Question:
The above picture indicate the redpoint, i like to join those points.
I like to draw a line between two points, i've image in the imageview, i like to mark some part of the image to indicate the spot,using touch event i placed the points
'''
-(void) drawRect:(CGRect)rect
{
if([pointarray count]==4)
{
float firstpointx= [[pointarray objectAtIndex:0]floatValue];
float firstpointy= [[pointarray objectAtIndex:1]floatValue];
float secondpointx= [[pointarray objectAtIndex:2]floatValue];
float secondpointy= [[pointarray objectAtIndex:3]floatValue];
CGContextRef ctx = UIGraphicsGetCurrentContext();
CGContextSetStrokeColorWithColor(ctx, [UIColor blueColor].CGColor);
CGContextSetLineWidth(ctx, 2.0);
CGContextMoveToPoint(ctx, firstpointx, firstpointy);///move to ur first dot
CGContextAddLineToPoint(ctx, secondpointx, secondpointy);//add line from first dot to second dot
CGContextSetLineCap(ctx, kCGLineCapRound);
CGContextStrokePath(ctx);
[pointarray removeAllObjects];//remove first two points from ur array so that next line is not drawn in continuous with previous line
}
}
-(void) touchesBegan:(NSSet *)touches withEvent:(UIEvent *)event
{
pointarray=[[NSMutableArray alloc]init];
CGPoint curPoint = [[touches anyObject] locationInView:self.view];
[pointarray addObject:[NSNumber numberWithFloat:curPoint.x]];
[pointarray addObject:[NSNumber numberWithFloat:curPoint.y]];
NSLog(@"the point array is %@",pointarray);
[self.view setNeedsDisplay]; // calls drawRectMethod
}
- (void)touchesMoved:(NSSet *)touches withEvent:(UIEvent *)event {
}
- (void)touchesEnded:(NSSet *)touches withEvent:(UIEvent *)event {
UITouch *touch = [touches anyObject];
if ([touch tapCount] == 2) {
imageView.image = nil;
return;
}
if(!mouseSwiped) {
UIGraphicsBeginImageContext(self.view.frame.size);
[imageView.image drawInRect:CGRectMake(0, 0, self.view.frame.size.width, self.view.frame.size.height)];
CGContextSetLineCap(UIGraphicsGetCurrentContext(), kCGLineCapRound);
CGContextSetLineWidth(UIGraphicsGetCurrentContext(), 5.0);
CGContextSetRGBStrokeColor(UIGraphicsGetCurrentContext(), 1.0, 0.0, 0.0, 1.0);
CGContextMoveToPoint(UIGraphicsGetCurrentContext(), lastPoint.x, lastPoint.y);
CGContextAddLineToPoint(UIGraphicsGetCurrentContext(), lastPoint.x, lastPoint.y);
CGContextStrokePath(UIGraphicsGetCurrentContext());
CGContextFlush(UIGraphicsGetCurrentContext());
imageView.image = UIGraphicsGetImageFromCurrentImageContext();
UIGraphicsEndImageContext();
}
}
'''
Afer i placed the points i stuk here how to connect the two points, can someone help me!!!
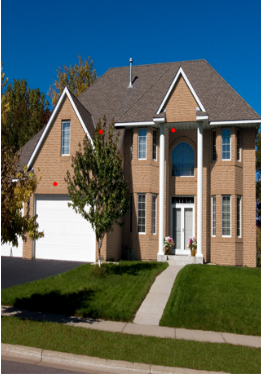
Answer: Use the following code It will work:-
'''
- (void)touchesBegan:(NSSet *)touches withEvent:(UIEvent *)event {
mouseSwiped = NO;
UITouch *touch = [touches anyObject];
if ([touch tapCount] == 2) {
[drawImage setImage:[UIImage imageWithContentsOfFile:[[NSBundle mainBundle] pathForResource:@"white" ofType:@"png"]]];
return;
}
lastPoint = [touch locationInView:self.view];
lastPoint.y -= 20;
}
- (void)touchesMoved:(NSSet *)touches withEvent:(UIEvent *)event {
mouseSwiped = YES;
UITouch *touch = [touches anyObject];
CGPoint currentPoint = [touch locationInView:self.drawImage];
currentPoint.y -= 20;
NSLog(@"current Point is x: %d, y: %d",currentPoint.x,currentPoint.y);
UIGraphicsBeginImageContext(self.drawImage.frame.size);
[drawImage.image drawInRect:CGRectMake(0, 0, self.drawImage.frame.size.width, self.drawImage.frame.size.height)];
CGContextSetLineCap(UIGraphicsGetCurrentContext(), kCGLineCapRound);
CGContextSetLineWidth(UIGraphicsGetCurrentContext(), 5.0);
CGContextSetRGBStrokeColor(UIGraphicsGetCurrentContext(), 0.0, 0.5, 0.6, 1.0);
CGContextBeginPath(UIGraphicsGetCurrentContext());
CGContextMoveToPoint(UIGraphicsGetCurrentContext(), lastPoint.x, lastPoint.y);
CGContextAddLineToPoint(UIGraphicsGetCurrentContext(), currentPoint.x, currentPoint.y);
CGContextStrokePath(UIGraphicsGetCurrentContext());
drawImage.image = UIGraphicsGetImageFromCurrentImageContext();
UIGraphicsEndImageContext();
lastPoint = currentPoint;
}
'''
Feel Free to ask..